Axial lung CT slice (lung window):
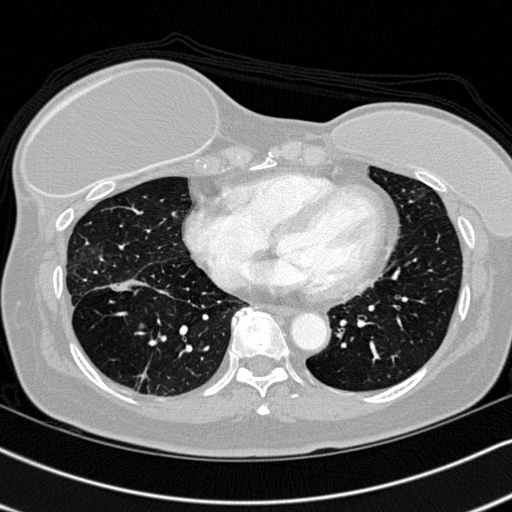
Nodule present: no